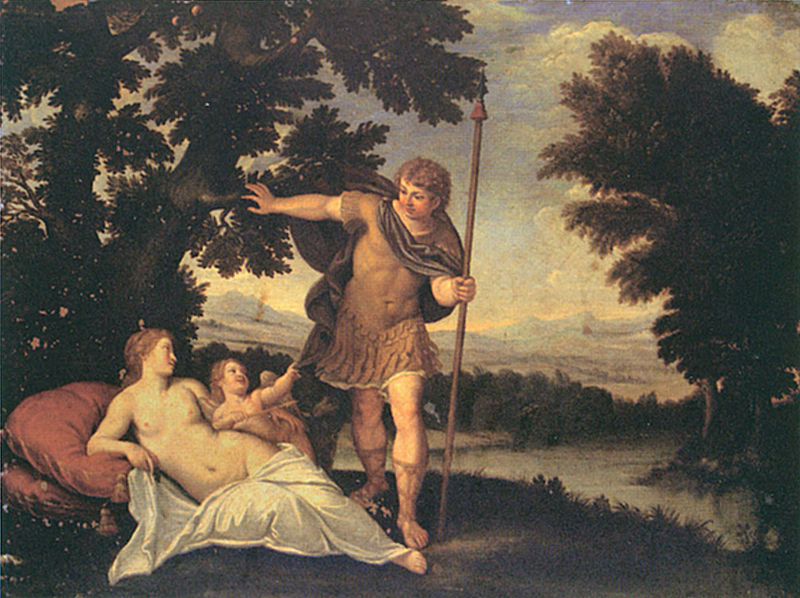
Titel: Venus und Adonis
Künstler: Francesco Albani
Institution: Palermo, Galleria Regionale della Sicilia
Schlagwörter: akt, baum, dunkel, flügel, gemälde, himmel, mann, nackt, umhang, wasser, wolken, bäume, fluss, landschaft, see, abend, busen, frau, schwarz, weiss, gras, rot, tuch, wiese, rock, blond, horizont, hügel, natur, haare, decke, kind, rouge, wald, engel, berge, kissen, lanze, nabel, sandalen, liegend, soldat, ritter, rüstung, mythos, brus, bommel, speer, quast, amor, mars, pfeil, cupido, tbrust